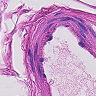
Metastatic tissue present: no